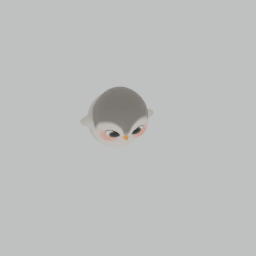
Label: animals